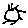
Label: sun